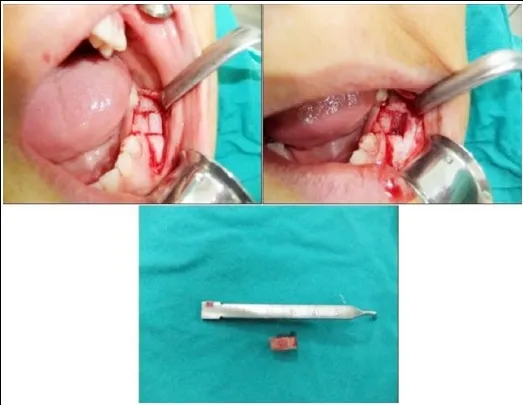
Incisional biopsy for histopathological examination.
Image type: medical_photograph (other_medical_photograph)